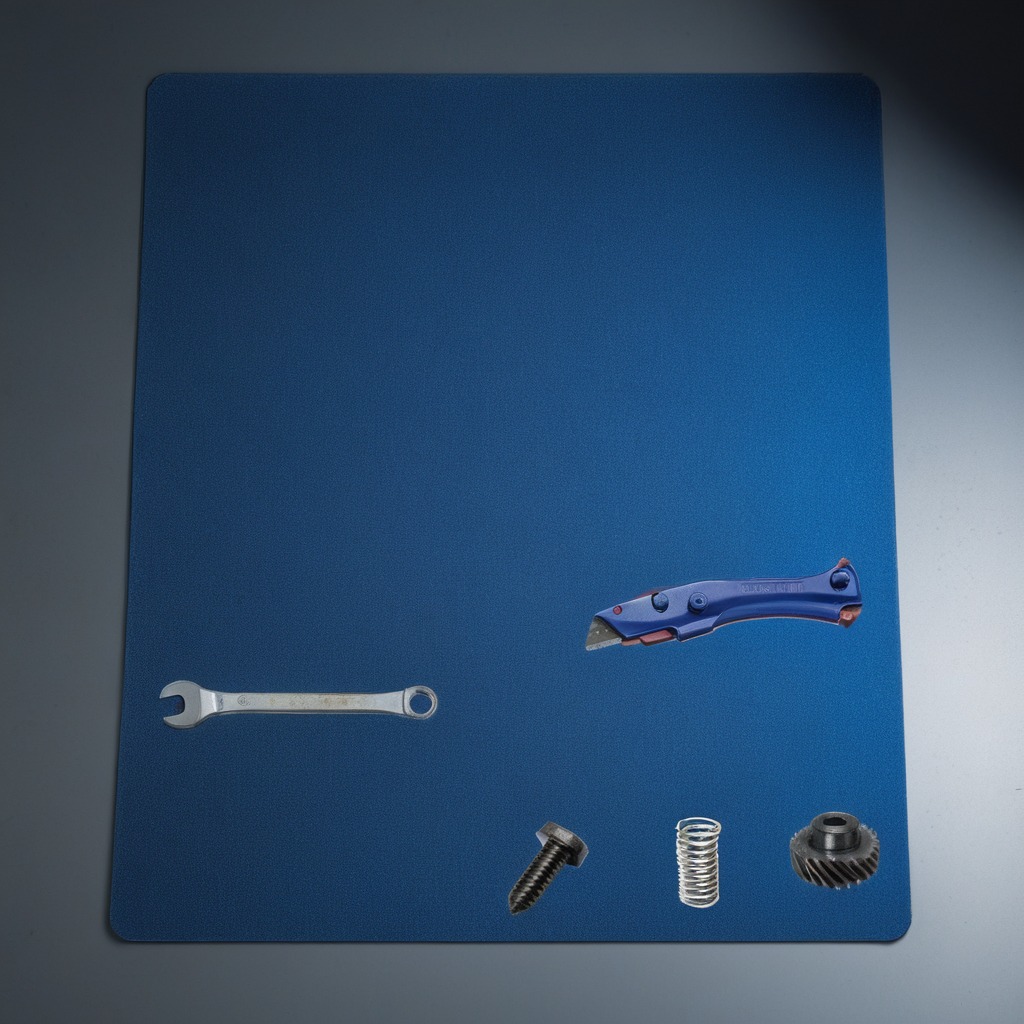
A steel gear with teeth, a utility knife, a metal machine screw, a coiled metal spring, and a wrench are lying on a clean granite tabletop covered with a blue rubber mat inside a workshop under bright overhead lighting crisp shadows high clarity worn but beneath the mat.